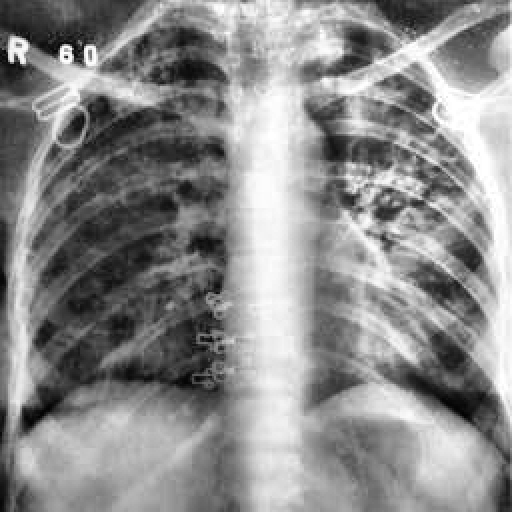
Finding: TUBERCULOSIS